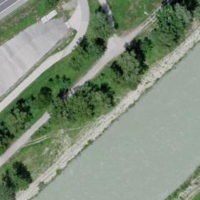
EUNIS habitat code: 57
Species observed at this site:
Plantago major